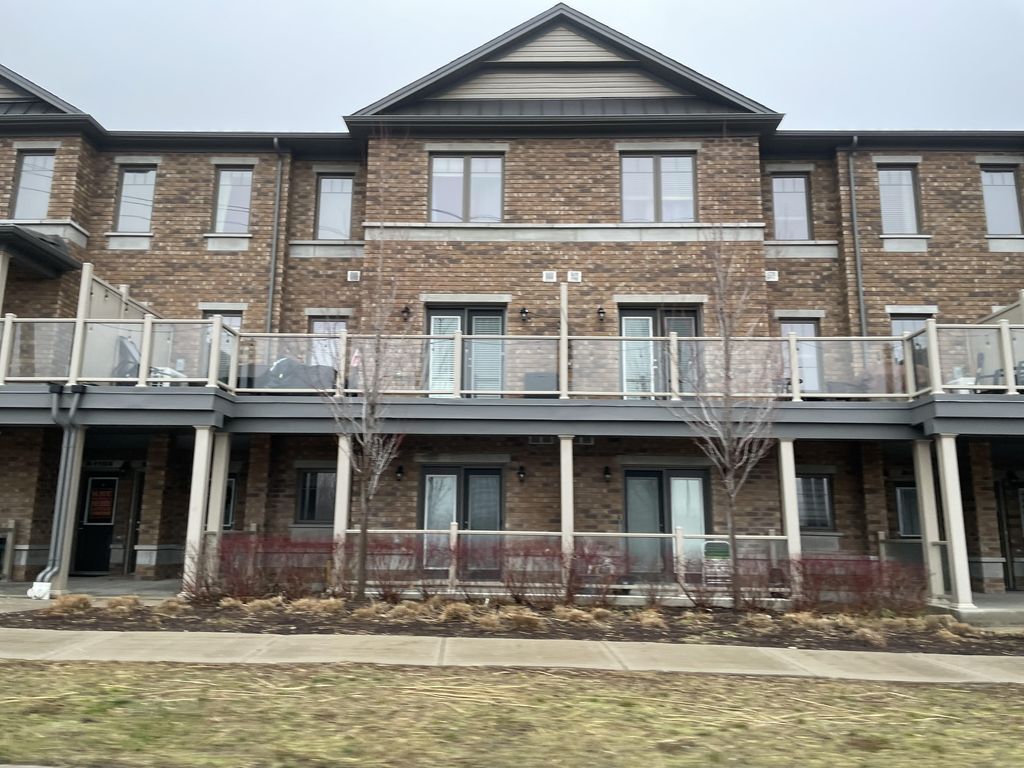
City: kitchener-waterloo